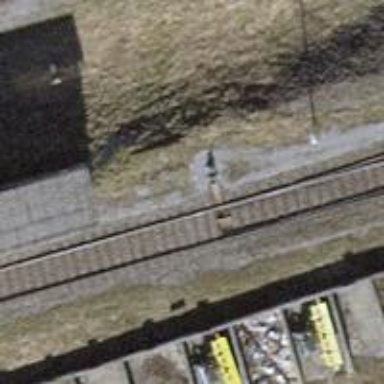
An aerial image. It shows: Railway switch.